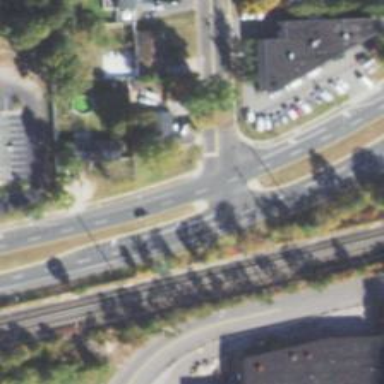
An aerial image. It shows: Unmarked crossing on footway.